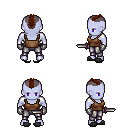
a pixel art fantasy rpg character, male body template, dark elf, purple skin, brown pirate shirt, metal pants, brown short mohawk hairstyle, metal gloves, gray slippers, dagger, four views (front, back, left, right), 2x2 character sprite sheet, small pixel art, hard edges, no anti-aliasing